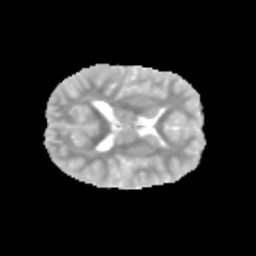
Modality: MD
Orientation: axial
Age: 12
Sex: male
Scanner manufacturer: siemens
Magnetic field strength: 3 T
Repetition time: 3.8 s
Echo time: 0.07 s